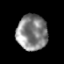
Tissue: prostate
Cell type: T cells
Senescence score: 0.3249
Nuclear area (px): 1059
Mean DAPI intensity: 133.829